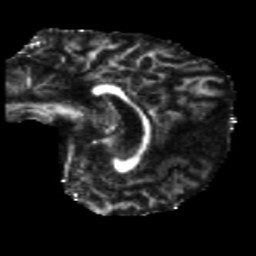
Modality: FA
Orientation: sagittal
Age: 42
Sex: male
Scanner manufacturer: siemens
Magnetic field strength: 3 T
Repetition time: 5.25 s
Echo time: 0.08 s